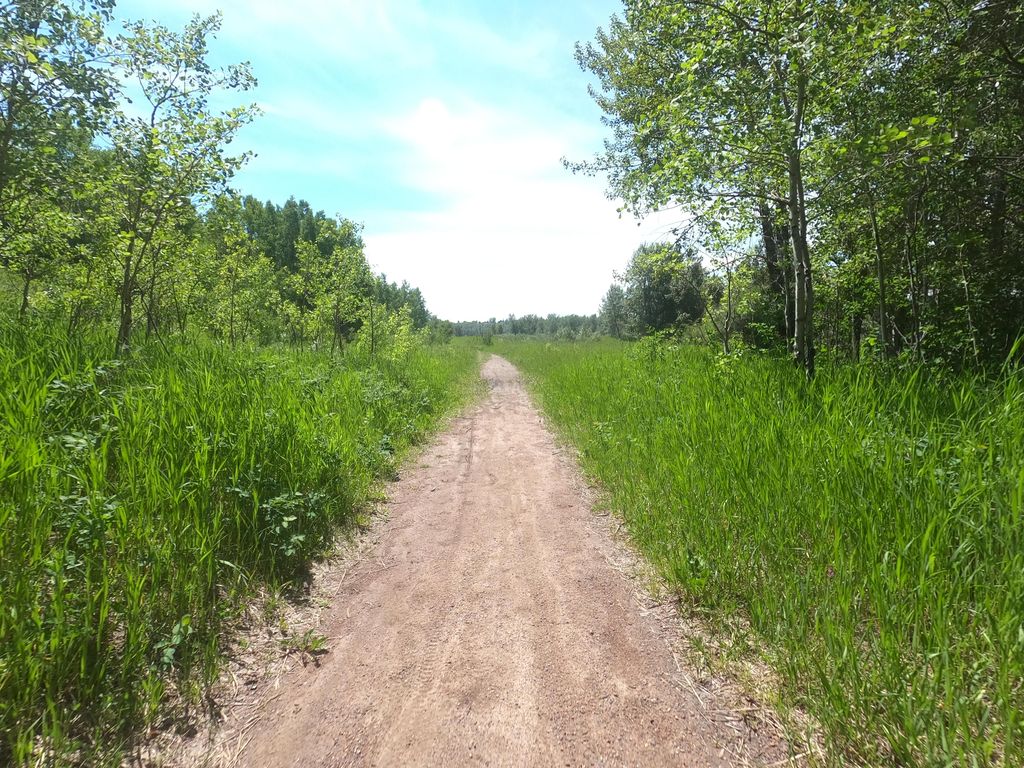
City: calgary